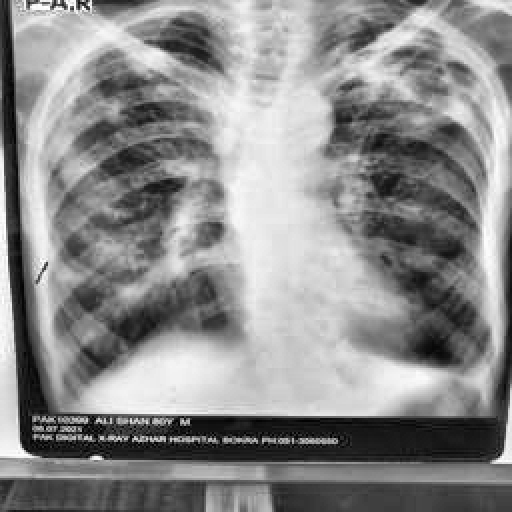
Finding: TUBERCULOSIS